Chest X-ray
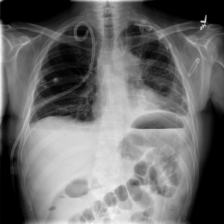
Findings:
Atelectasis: positive
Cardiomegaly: negative
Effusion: positive
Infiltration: positive
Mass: negative
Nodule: negative
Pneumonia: negative
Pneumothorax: positive
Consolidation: negative
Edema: negative
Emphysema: negative
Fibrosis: negative
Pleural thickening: negative
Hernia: negative